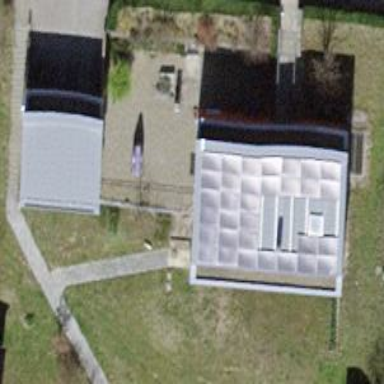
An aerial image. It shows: Detached building with skillion roof shape.